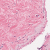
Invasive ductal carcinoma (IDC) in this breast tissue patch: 0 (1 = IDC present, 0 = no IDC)